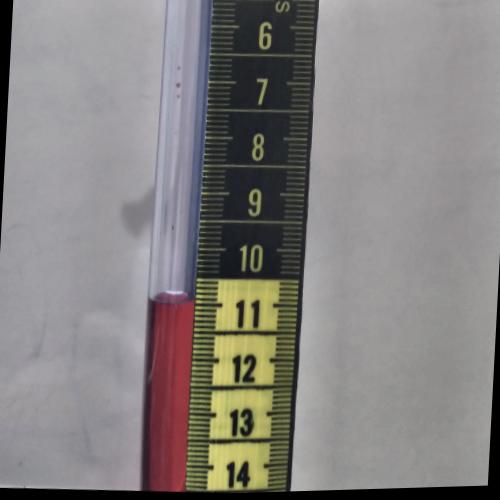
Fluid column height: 11.0 cm